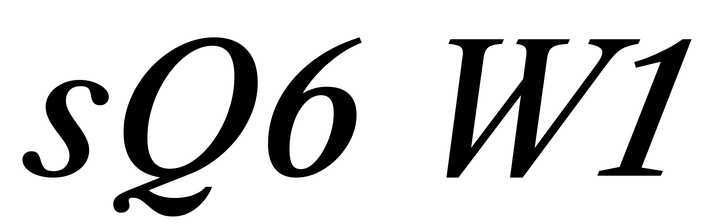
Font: LibreCaslonText-Italic_Medium_Italic